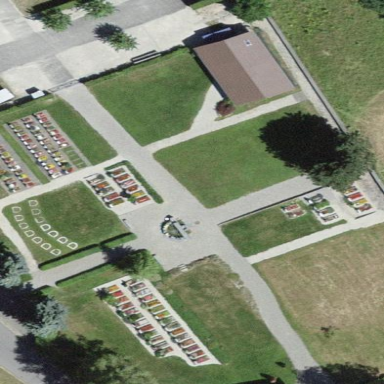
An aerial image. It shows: Cemetery.